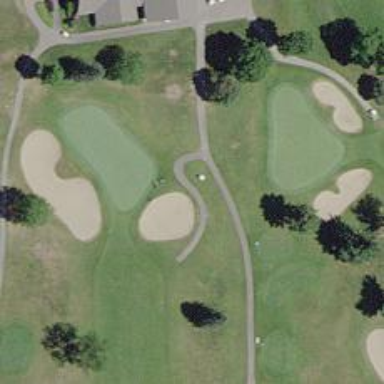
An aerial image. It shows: Path designated for golf carts.